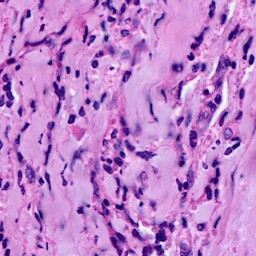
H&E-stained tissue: Breast